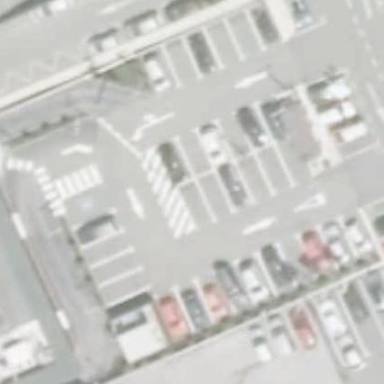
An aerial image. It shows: Parking available on the street side.